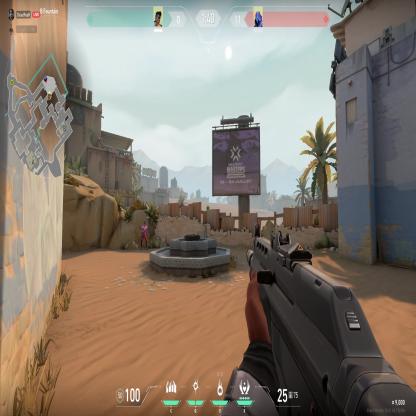
Label: enemy